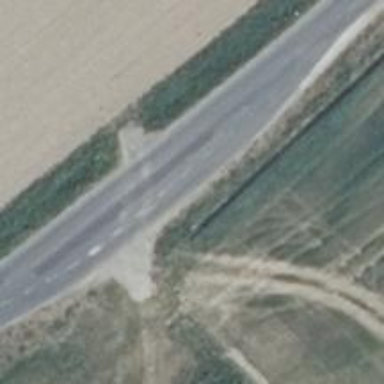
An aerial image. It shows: Passing place on the road.